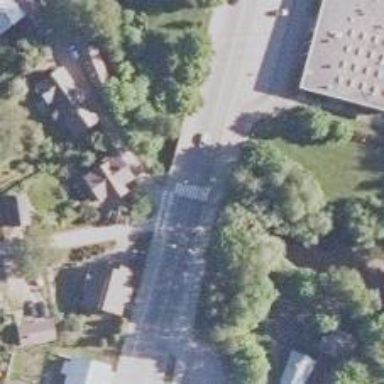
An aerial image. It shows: Uncontrolled crossing on the road.